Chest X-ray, AP view. Patient: 34 years old, sex M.
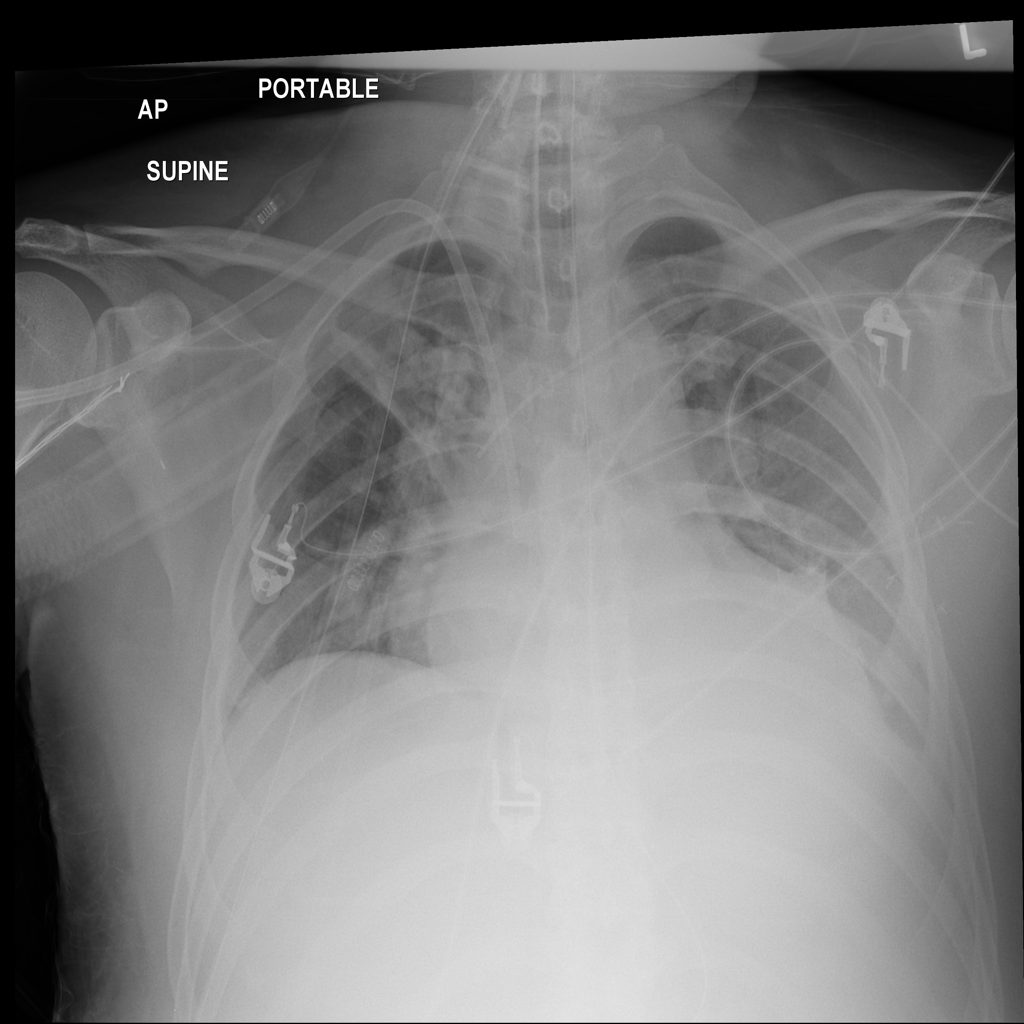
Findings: Atelectasis, Cardiomegaly, Consolidation, Edema, Effusion, Mass